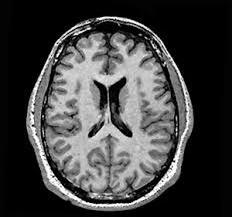
Label: notumor